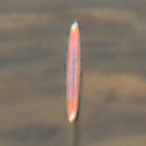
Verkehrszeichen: EingeschraenktesHalteverbot
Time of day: Midday
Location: Outdoor (RoadRail)
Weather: PartlyCloudy
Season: NotSpecified
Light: Natural